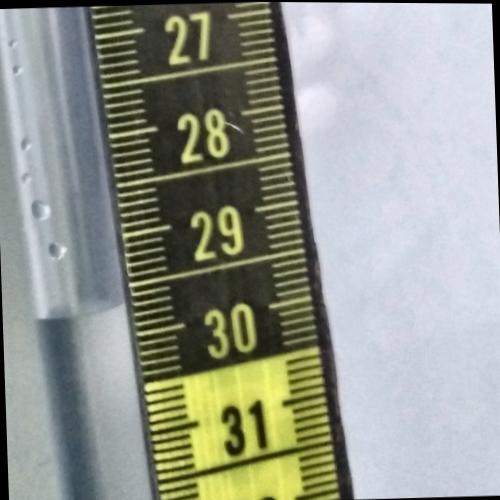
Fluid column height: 29.7 cm